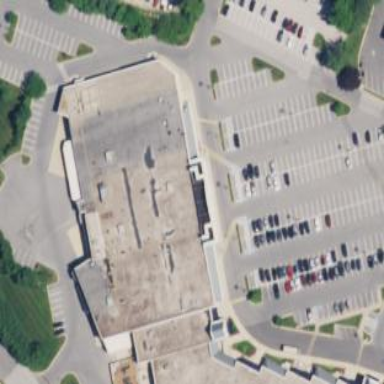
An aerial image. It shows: Retail building.